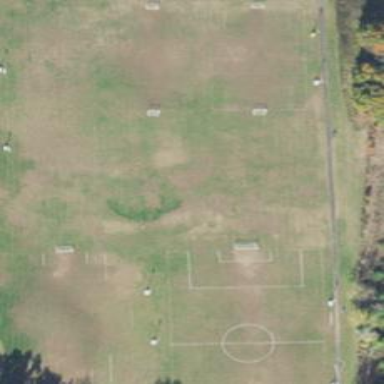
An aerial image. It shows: Soccer pitch designated for leisure and sports activities.